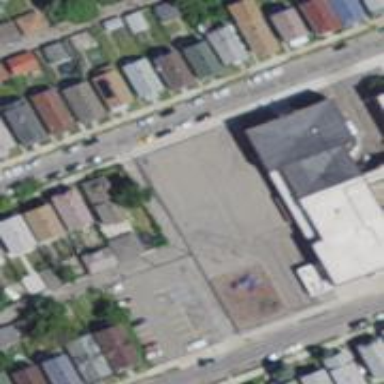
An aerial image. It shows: Asphalt schoolyard for leisure land.